Question: I want to share a link using Facebook Graph API. I am doing following.
'''
NSMutableDictionary* params = [NSMutableDictionary dictionaryWithObjectsAndKeys:
@"Description goes here.",@"description",
@"www.google.com/image.jpg",@"picture",
@"www.google.com/invites/username", @"link",
@"Google",@"name",
@"www.google.com",@"caption",
nil];
Facebook *fb = [Model shared].facebook;
[fb requestWithGraphPath:@"me/links" andParams:params andHttpMethod:@"POST" andDelegate:self];
'''
and I want the FB Post to be like this:

But what I 've learned is that Facebook Graph API takes the image and the description by itself from the shared page.
Is there any way to customize the content that you want to share?
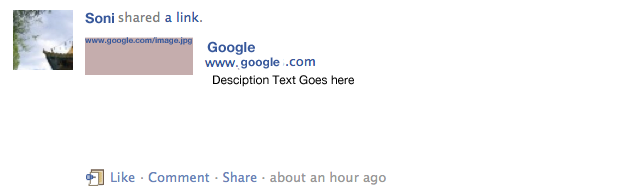
Answer: If you post <URL>.
Using <URL> allow you to specify custom info.
Actually to achieve this you can just change 'me/links' to 'me/feed':
'''
[fb requestWithGraphPath:@"me/feed" andParams:params andHttpMethod:@"POST" andDelegate:self];
'''